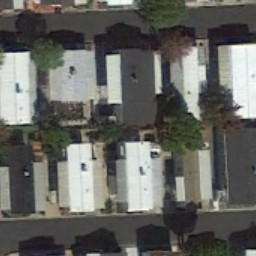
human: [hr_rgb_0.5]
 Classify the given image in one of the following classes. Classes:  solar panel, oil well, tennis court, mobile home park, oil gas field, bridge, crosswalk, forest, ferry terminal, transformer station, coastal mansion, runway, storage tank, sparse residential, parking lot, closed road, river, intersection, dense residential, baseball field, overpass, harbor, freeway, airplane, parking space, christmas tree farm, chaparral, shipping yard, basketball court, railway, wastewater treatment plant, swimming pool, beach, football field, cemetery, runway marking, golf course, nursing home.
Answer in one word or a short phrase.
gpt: mobile home park